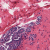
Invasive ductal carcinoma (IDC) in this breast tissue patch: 0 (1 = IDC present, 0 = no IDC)